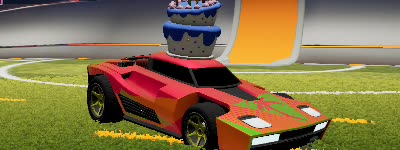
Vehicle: breakout